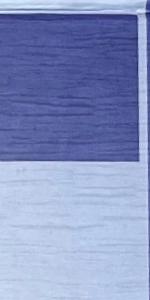
Label: Empty